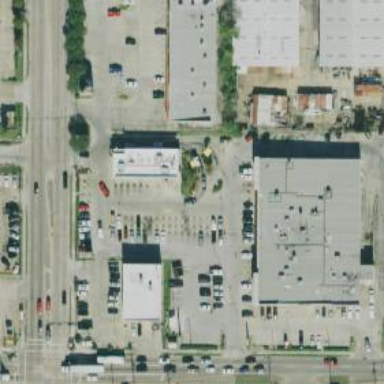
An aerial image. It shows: Parking space.